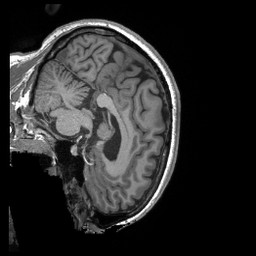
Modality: T1w
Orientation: sagittal
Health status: ill
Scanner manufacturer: siemens
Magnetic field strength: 3 T
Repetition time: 2.3 s
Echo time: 0.00243 s